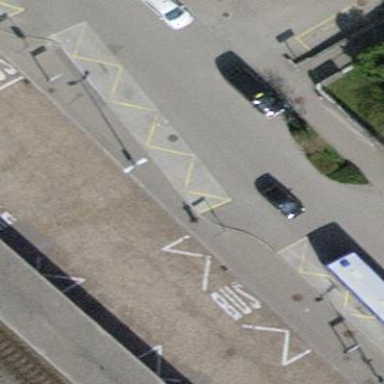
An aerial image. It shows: Platform for public transport is situated by the road.